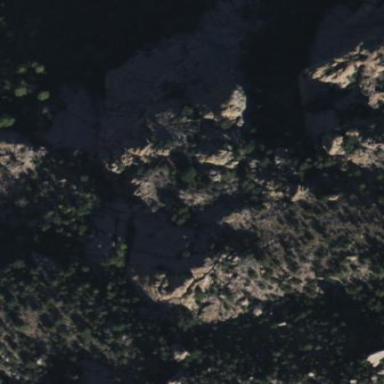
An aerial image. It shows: Natural rock formation.